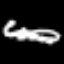
Label: frog